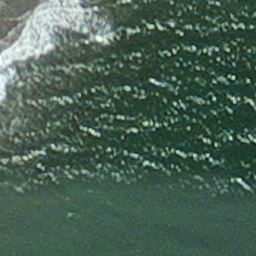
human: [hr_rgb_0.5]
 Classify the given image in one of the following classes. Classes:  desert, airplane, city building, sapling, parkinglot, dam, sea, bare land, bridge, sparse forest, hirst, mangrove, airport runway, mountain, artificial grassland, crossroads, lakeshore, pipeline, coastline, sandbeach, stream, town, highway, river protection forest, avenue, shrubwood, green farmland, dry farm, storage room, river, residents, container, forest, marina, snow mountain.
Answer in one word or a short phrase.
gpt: sea